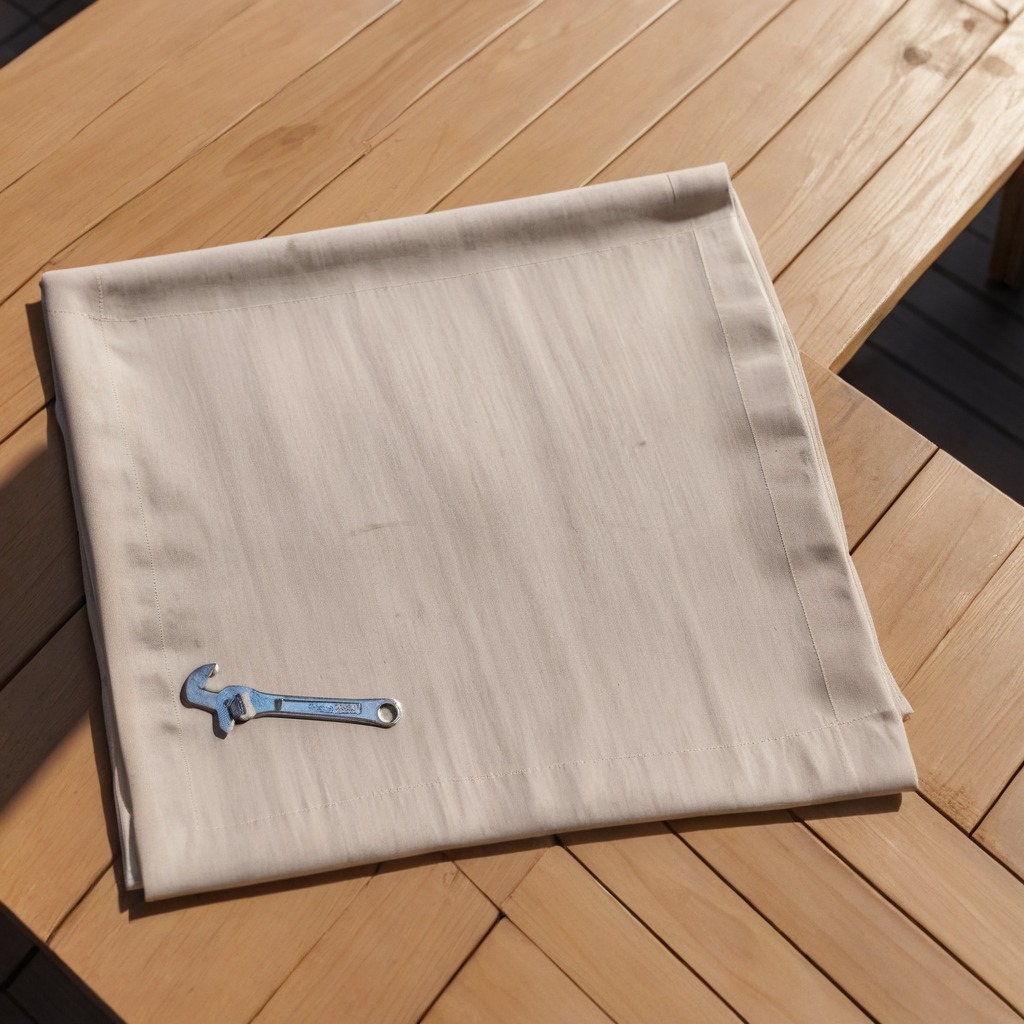
An wrench is lying on a wooden table in an outdoor workshop during daytime bright natural light soft shadows worn but beneath the cloth.